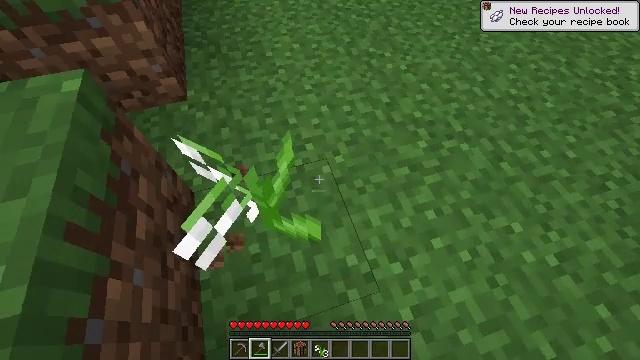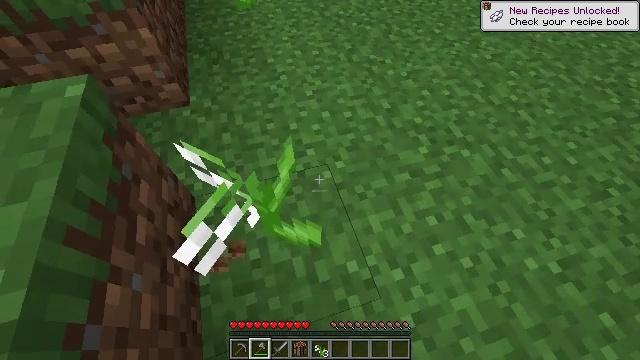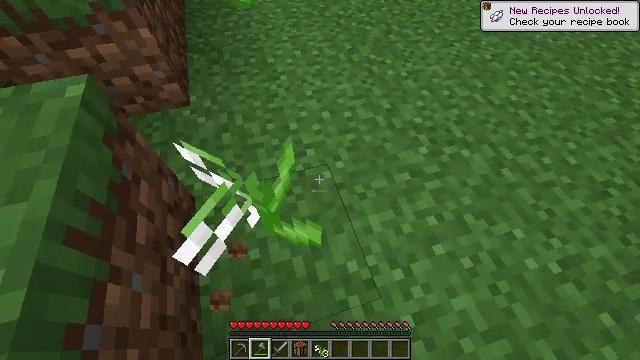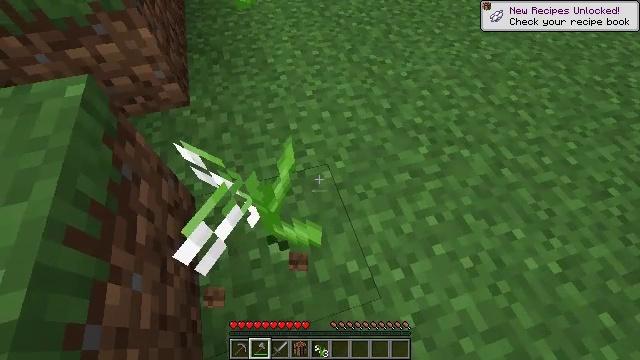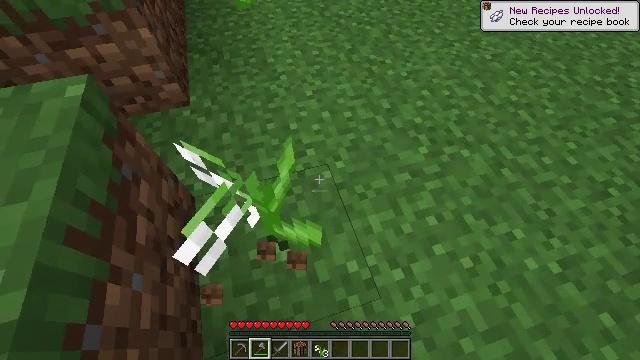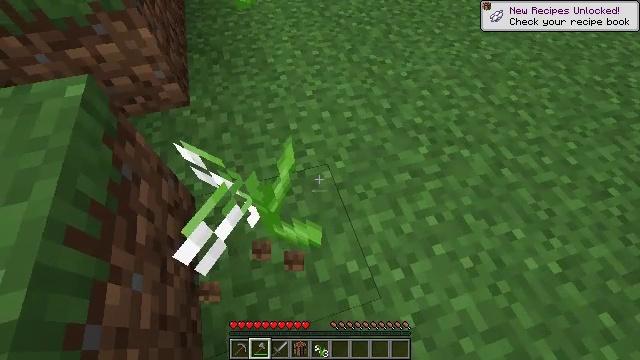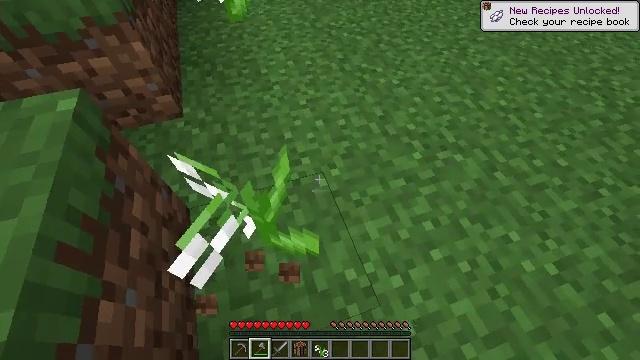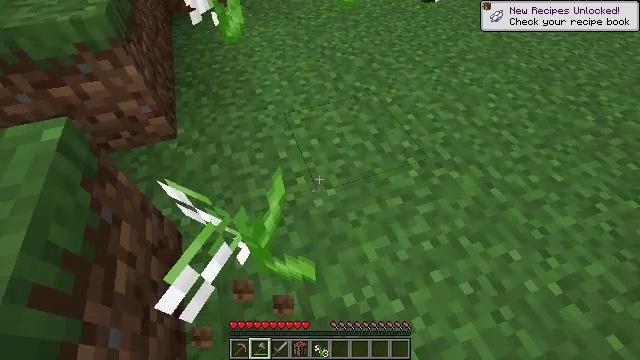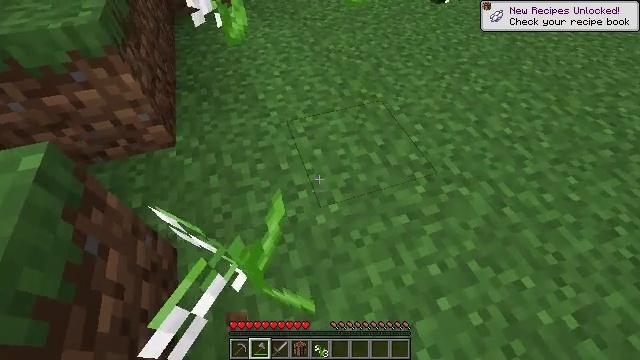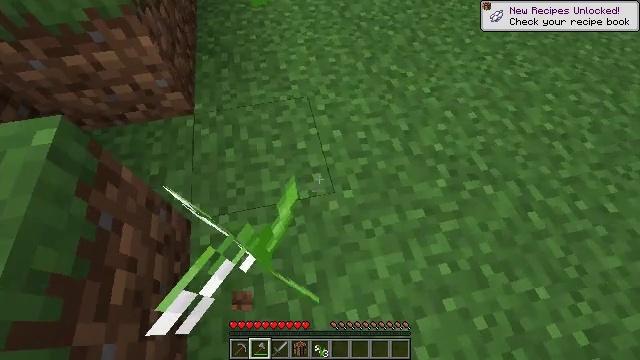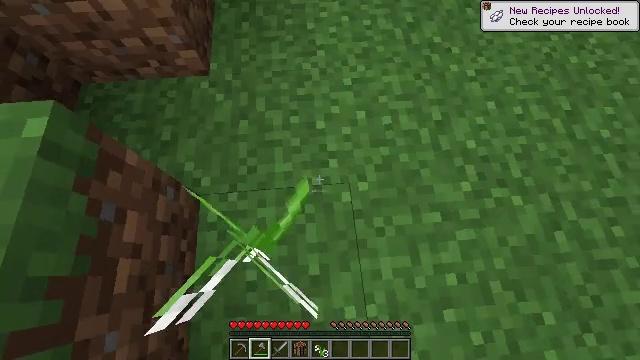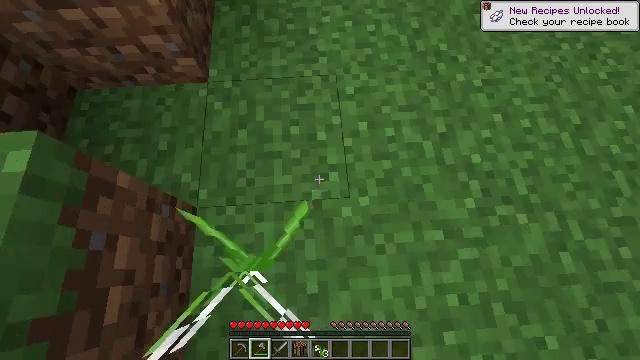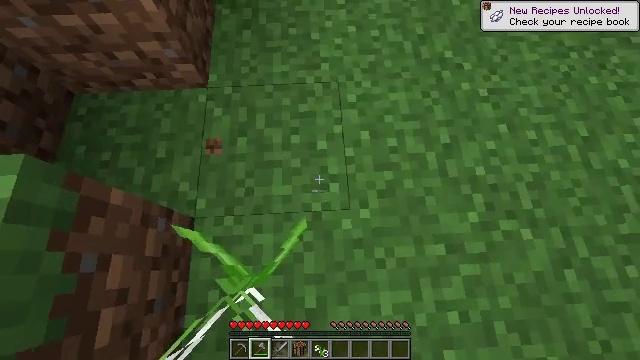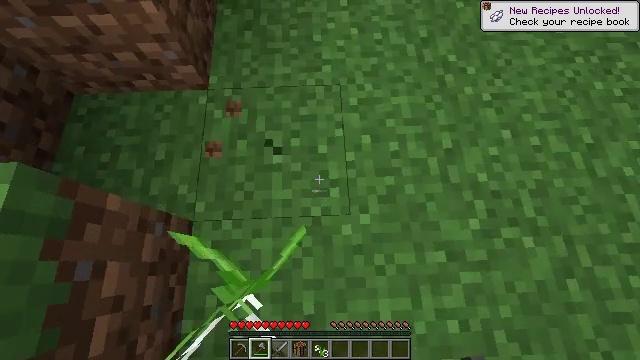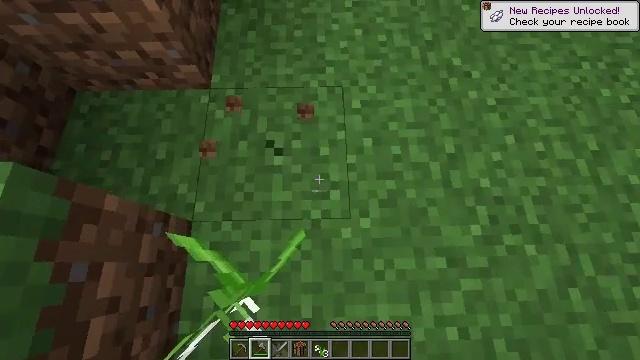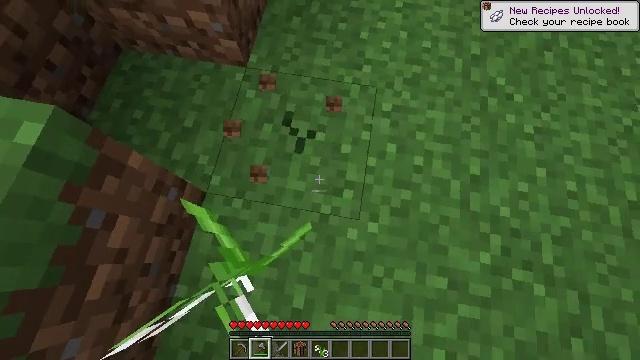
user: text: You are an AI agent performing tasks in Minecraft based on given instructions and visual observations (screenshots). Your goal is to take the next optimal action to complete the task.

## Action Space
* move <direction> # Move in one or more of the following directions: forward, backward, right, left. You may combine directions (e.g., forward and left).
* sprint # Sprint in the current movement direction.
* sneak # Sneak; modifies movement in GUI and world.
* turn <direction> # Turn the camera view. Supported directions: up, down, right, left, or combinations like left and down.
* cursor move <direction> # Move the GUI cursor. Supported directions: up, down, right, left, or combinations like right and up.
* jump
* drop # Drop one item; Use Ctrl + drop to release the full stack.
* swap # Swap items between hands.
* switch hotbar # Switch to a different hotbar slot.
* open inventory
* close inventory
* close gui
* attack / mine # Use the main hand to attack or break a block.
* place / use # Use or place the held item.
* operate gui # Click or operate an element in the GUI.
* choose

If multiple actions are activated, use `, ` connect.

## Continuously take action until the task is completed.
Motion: motion action
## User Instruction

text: Gather the beautiful lily of the valley.
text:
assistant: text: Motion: turn up
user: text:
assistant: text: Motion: attack / mine
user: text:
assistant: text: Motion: attack / mine
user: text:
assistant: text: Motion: attack / mine
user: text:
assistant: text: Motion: no_op
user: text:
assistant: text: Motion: turn right and up
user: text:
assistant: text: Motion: move forward, turn right and up
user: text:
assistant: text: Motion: move forward, turn left
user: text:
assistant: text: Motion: move forward, turn left and down
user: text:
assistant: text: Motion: move forward, turn left and down
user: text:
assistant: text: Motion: turn down
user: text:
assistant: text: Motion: attack / mine
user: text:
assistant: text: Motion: attack / mine
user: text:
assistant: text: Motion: turn left, attack / mine
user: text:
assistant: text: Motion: turn left and down, attack / mine
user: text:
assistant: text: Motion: turn left, attack / mine
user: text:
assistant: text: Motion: attack / mine
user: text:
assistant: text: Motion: attack / mine
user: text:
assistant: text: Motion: attack / mine
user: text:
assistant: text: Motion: attack / mine
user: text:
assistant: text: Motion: no_op
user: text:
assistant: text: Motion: no_op
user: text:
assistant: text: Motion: turn left and up
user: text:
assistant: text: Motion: move back, turn left and up
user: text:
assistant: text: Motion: move back, turn left
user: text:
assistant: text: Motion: move back, attack / mine
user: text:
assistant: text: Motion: move back, attack / mine
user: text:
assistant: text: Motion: attack / mine
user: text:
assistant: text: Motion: turn up, attack / mine
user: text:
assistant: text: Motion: turn up, attack / mine